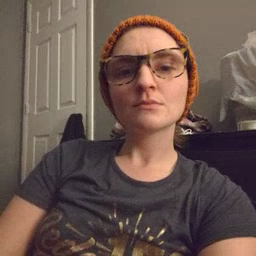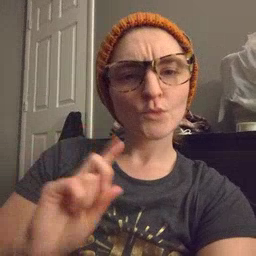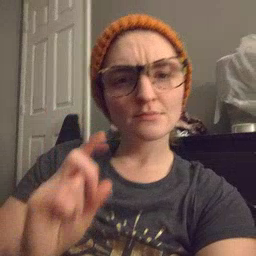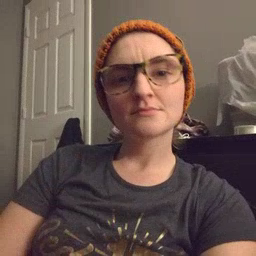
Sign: where